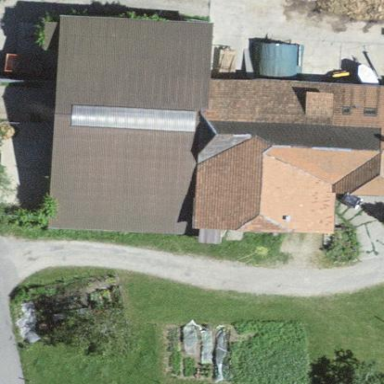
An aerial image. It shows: Farm building.